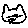
Label: cat